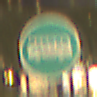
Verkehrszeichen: Busssonderstreifen
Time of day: Night
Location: Outdoor (Urban)
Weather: Overcast
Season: NotSpecified
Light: Artificial